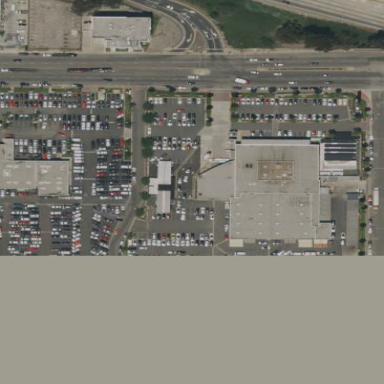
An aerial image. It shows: Commercial building housing car shop.